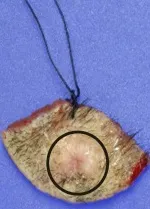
Gross specimen and histopathological findings of the primary breast cancer and scalp lesion. (D) A gross specimen of the scalp lesion with the area involved by the metastasis annotated as a circle.
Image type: medical_photograph (other_medical_photograph)